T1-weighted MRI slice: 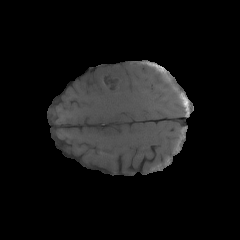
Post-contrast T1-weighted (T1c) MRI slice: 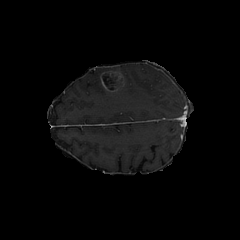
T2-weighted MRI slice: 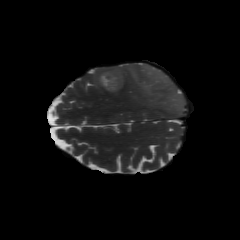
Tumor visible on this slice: yes